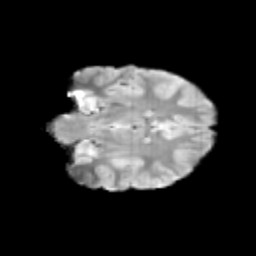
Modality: T2w
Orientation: coronal
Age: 10
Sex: female
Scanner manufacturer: siemens
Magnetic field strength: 3 T
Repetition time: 3.8 s
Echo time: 0.07 s